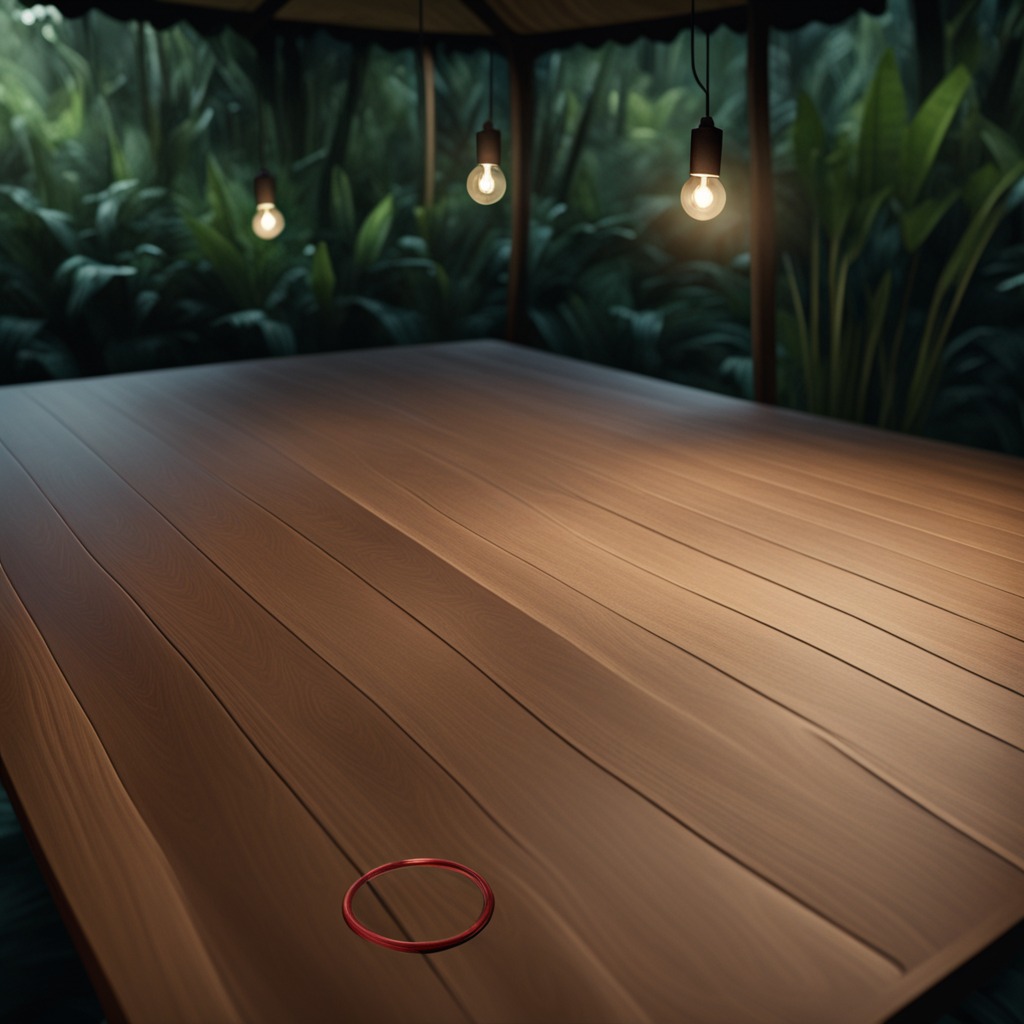
A rubber O-ring lies on the wooden table.